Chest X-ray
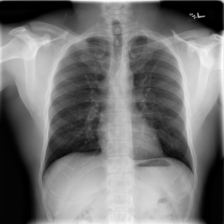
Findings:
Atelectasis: negative
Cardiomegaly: negative
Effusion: negative
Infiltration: negative
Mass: negative
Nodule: negative
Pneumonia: negative
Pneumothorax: negative
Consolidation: negative
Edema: negative
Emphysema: negative
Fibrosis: negative
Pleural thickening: negative
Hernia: negative